Question: I can't identify what the tip of <URL> is. Obviously I need to make it the same width as the wrapper.

I've tried using 'inspect element' in Chrome, but it just jumps to the wrapper or the bar. Maybe some Wordpress users will know..?
Thanks,
Tara
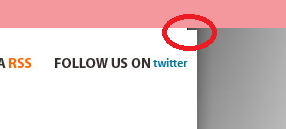
Answer: That is a background image. <URL>
Either increase the size of the background image or decrease the width of your divs like #wrapper and all that has hard coded widths.